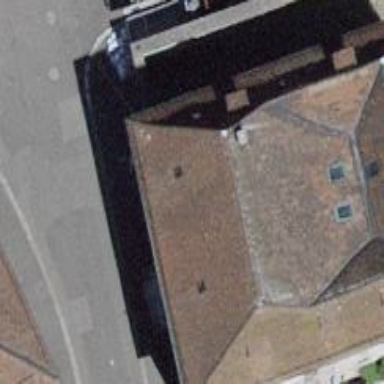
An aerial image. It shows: Commercial building with hipped roof made of roof tiles.